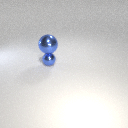
large blue metal sphere above small blue metal sphere